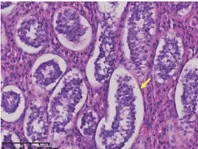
Laparoscopic view and histopathological pictures. (E,F) histopathological pictures. Histopathology revealing seminiferous tubules containing only Sertoli cells (x200).
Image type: pathology (h&e)